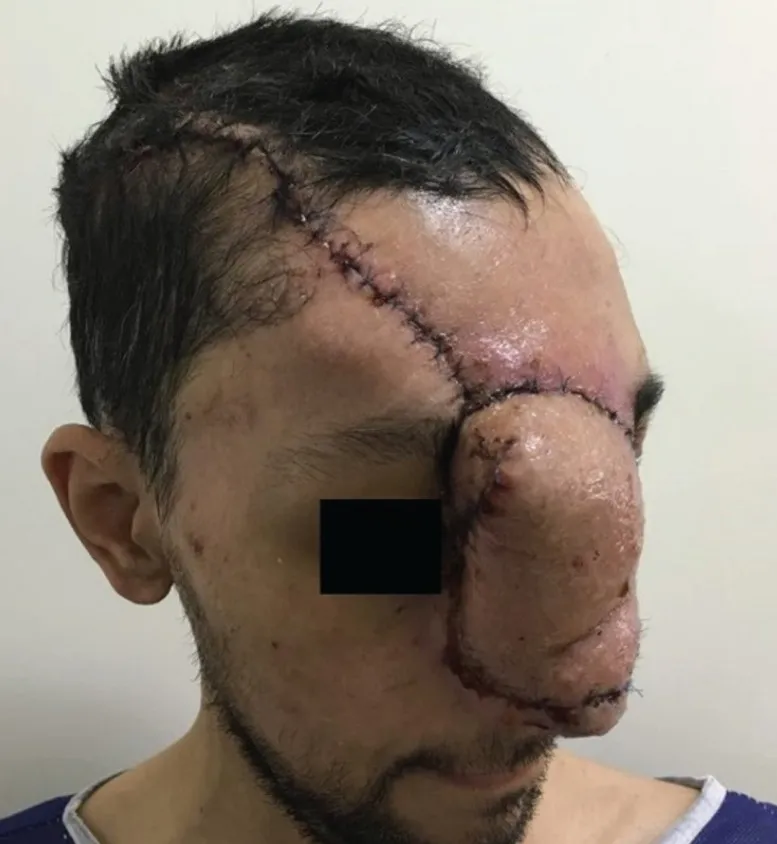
Three days after the operation.
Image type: medical_photograph (other_medical_photograph)